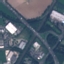
Label: Highway